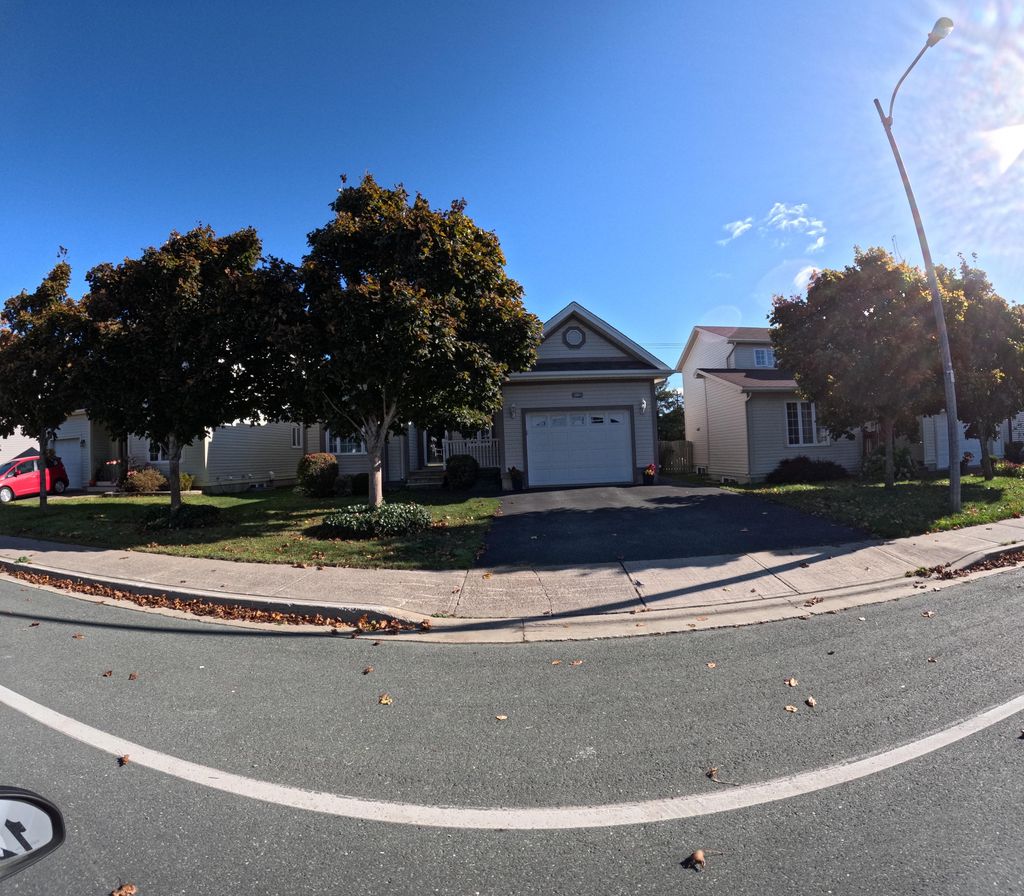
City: st_johns